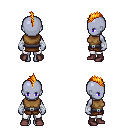
a pixel art fantasy rpg character, female body template, dark elf, purple skin, leather chest armor, white pants, light blonde mohawk hairstyle, white cloth bandages, maroon shoes, four views (front, back, left, right), 2x2 character sprite sheet, small pixel art, hard edges, no anti-aliasing